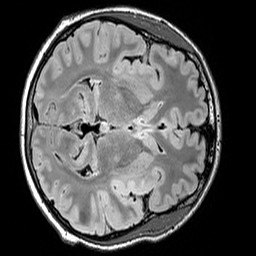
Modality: FLAIR
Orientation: axial
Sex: male
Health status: ill
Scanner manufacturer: siemens
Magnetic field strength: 3 T
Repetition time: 5 s
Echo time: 0.388 s